Question: I have a couple of DataTable's and I need to copy them into another DataTable. For example, as you can see in the attached picture, I need to take all the data from the Source Table 1 and copy it in the first 2 columns of the Dest Table, copy Source Table 2 in the next 2 columns, and so on. How can this be easily achieved?

I have to read several excel files (I am storing each file in a datatable) and I won't know exactly how many source table I will have, so this has to be done dynamically somehow.
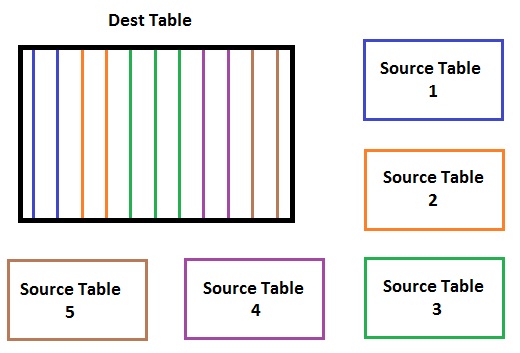
Answer: Assuming that your source tables have the same structure you can use <URL> to create your dest table and then copy data in loop:
'''
List<DataTable> sourceTables = getYourSourceTablesMethod();
if (sourceTables.Length>0)
{
DataTable destTable = sourceTables[0].Copy();
for (int i = 1; i < sourceTables; i++)
{
foreach (DataRow drow in sourceTables[i].Rows)
destTable.Rows.Add(drow.ItemArray);
}
}
'''